Question: My current task involves fixing an Android music player that . By taking a look at the "Apps" section of the system settings, I found a mysterious (for me) process called 'Media'. Here is a screenshot:

I would like to know more about this process and about the reason why it appears and disappears . The only reference I have been able to find in the official documentation is <URL>.
What does the 'MediaProvider' class do?
Do you have any clue about what may be causing that process to be kept alive during the playback?
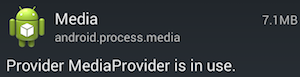
Answer: I solved it myself. Turned out that a 'Cursor' was being left open (I don't know whether accidentally or willfully), thus causing the 'Media' process to appear.
Still, it is weird that, neither in the official SDK documentation nor on the Net, there is no mention about any 'MediaProvider'-ish thing.